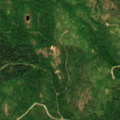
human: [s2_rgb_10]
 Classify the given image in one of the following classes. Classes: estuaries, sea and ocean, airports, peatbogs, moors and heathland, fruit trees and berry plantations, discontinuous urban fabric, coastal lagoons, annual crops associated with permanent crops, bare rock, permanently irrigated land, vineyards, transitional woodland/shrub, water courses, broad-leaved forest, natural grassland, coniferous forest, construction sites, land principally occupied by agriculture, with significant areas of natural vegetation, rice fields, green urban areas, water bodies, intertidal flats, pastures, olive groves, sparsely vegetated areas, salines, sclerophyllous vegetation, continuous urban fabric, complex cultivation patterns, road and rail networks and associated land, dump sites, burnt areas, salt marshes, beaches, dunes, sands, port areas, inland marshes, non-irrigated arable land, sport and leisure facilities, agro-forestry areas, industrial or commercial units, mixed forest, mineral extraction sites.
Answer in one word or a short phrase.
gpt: coniferous forest, mixed forest